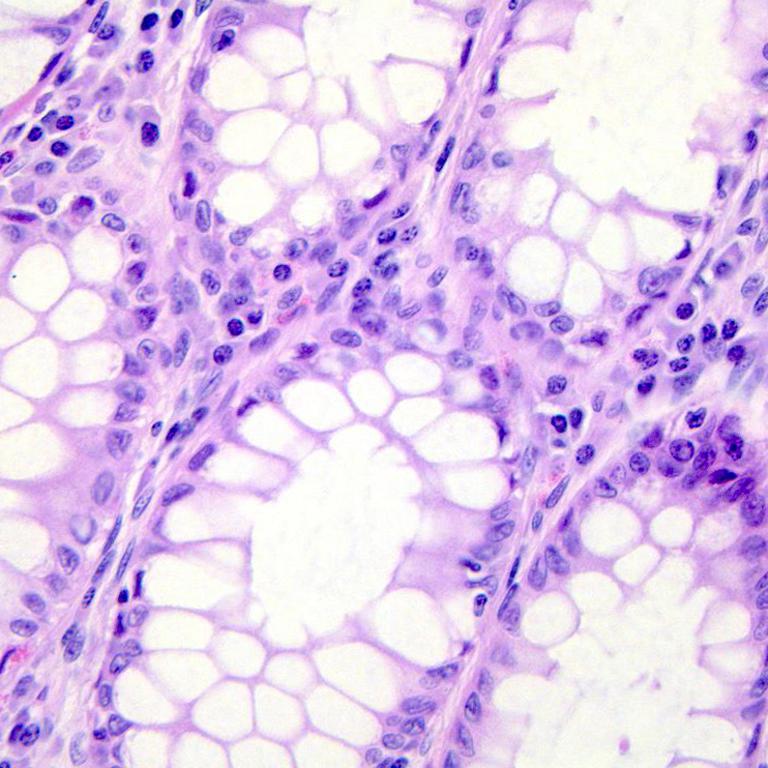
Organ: colon
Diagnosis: benign